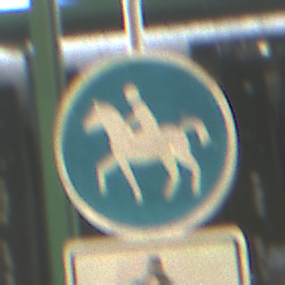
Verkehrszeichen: Reitweg
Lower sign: EinspurigeFahrzeugeFrei3
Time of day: MorningAfternoon
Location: Roofed (Special)
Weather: NotSpecified
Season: NotSpecified
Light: Artificial